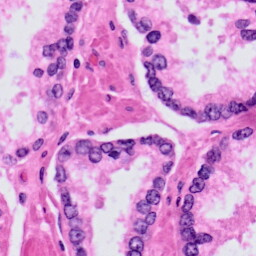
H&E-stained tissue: Prostate